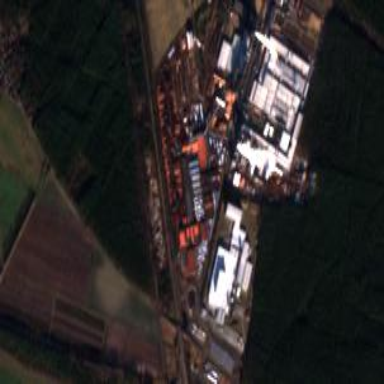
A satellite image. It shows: Industrial area with sawmill. The industrial zone includes works related to the sawmill.